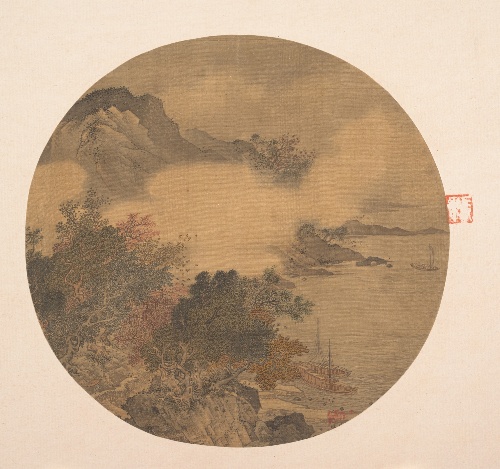
Title: 明   佚名   風雨艤舟圖   團扇|Misty Landscape
Artist: Unidentified artist
Date: 15th–16th century
Object type: Fan mounted as an album leaf
Classification: Paintings
Medium: Fan mounted as an album leaf; ink and color on silk
Culture: China
Period: Ming dynasty (1368–1644)
Dimensions: Image: 8 7/8 x 8 1/16 in. (22.5 x 20.5 cm)
Department: Asian Art
Credit line: From the Collection of A. W. Bahr, Purchase, Fletcher Fund, 1947
Accession year: 1947
Repository: Metropolitan Museum of Art, New York, NY
Tags: Mountains|Landscapes|Clouds|Boats